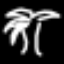
Label: palm tree